Aerial crown-view tile of a tropical tree (Barro Colorado Island, Panama), acquired 20241216:
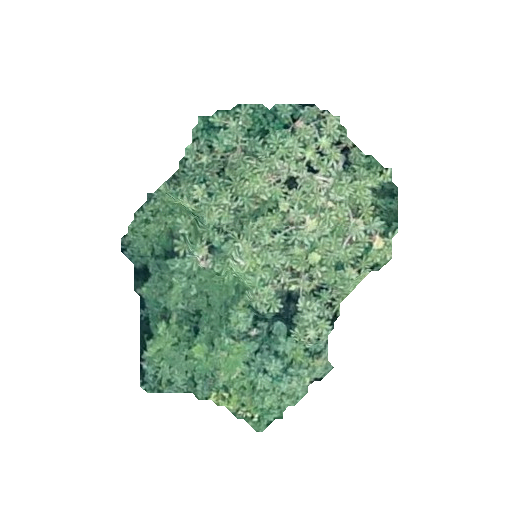
Species: Cecropia insignis
GBIF accepted scientific name: Cecropia insignis
Crown area: 88.566 m²